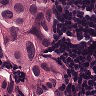
Metastatic tissue present: yes